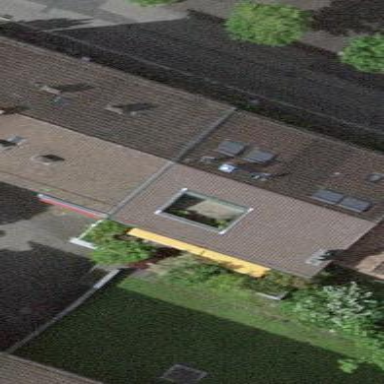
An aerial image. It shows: Residential building with gabled roof made of maroon roof tiles. The roof orientation is across.